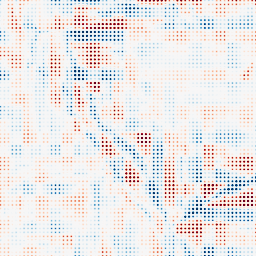
Category: wavelet
Decomposition family: wavelet_reverse_biorthogonal
Decomposition parameters: wavelet: rbio3.5
level: 5
Upsampling method: sinc_blackman
Upsampling parameters: scale: 8
kernel_size: 4
Upsampling scale: 8